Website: home-depot
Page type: review-order
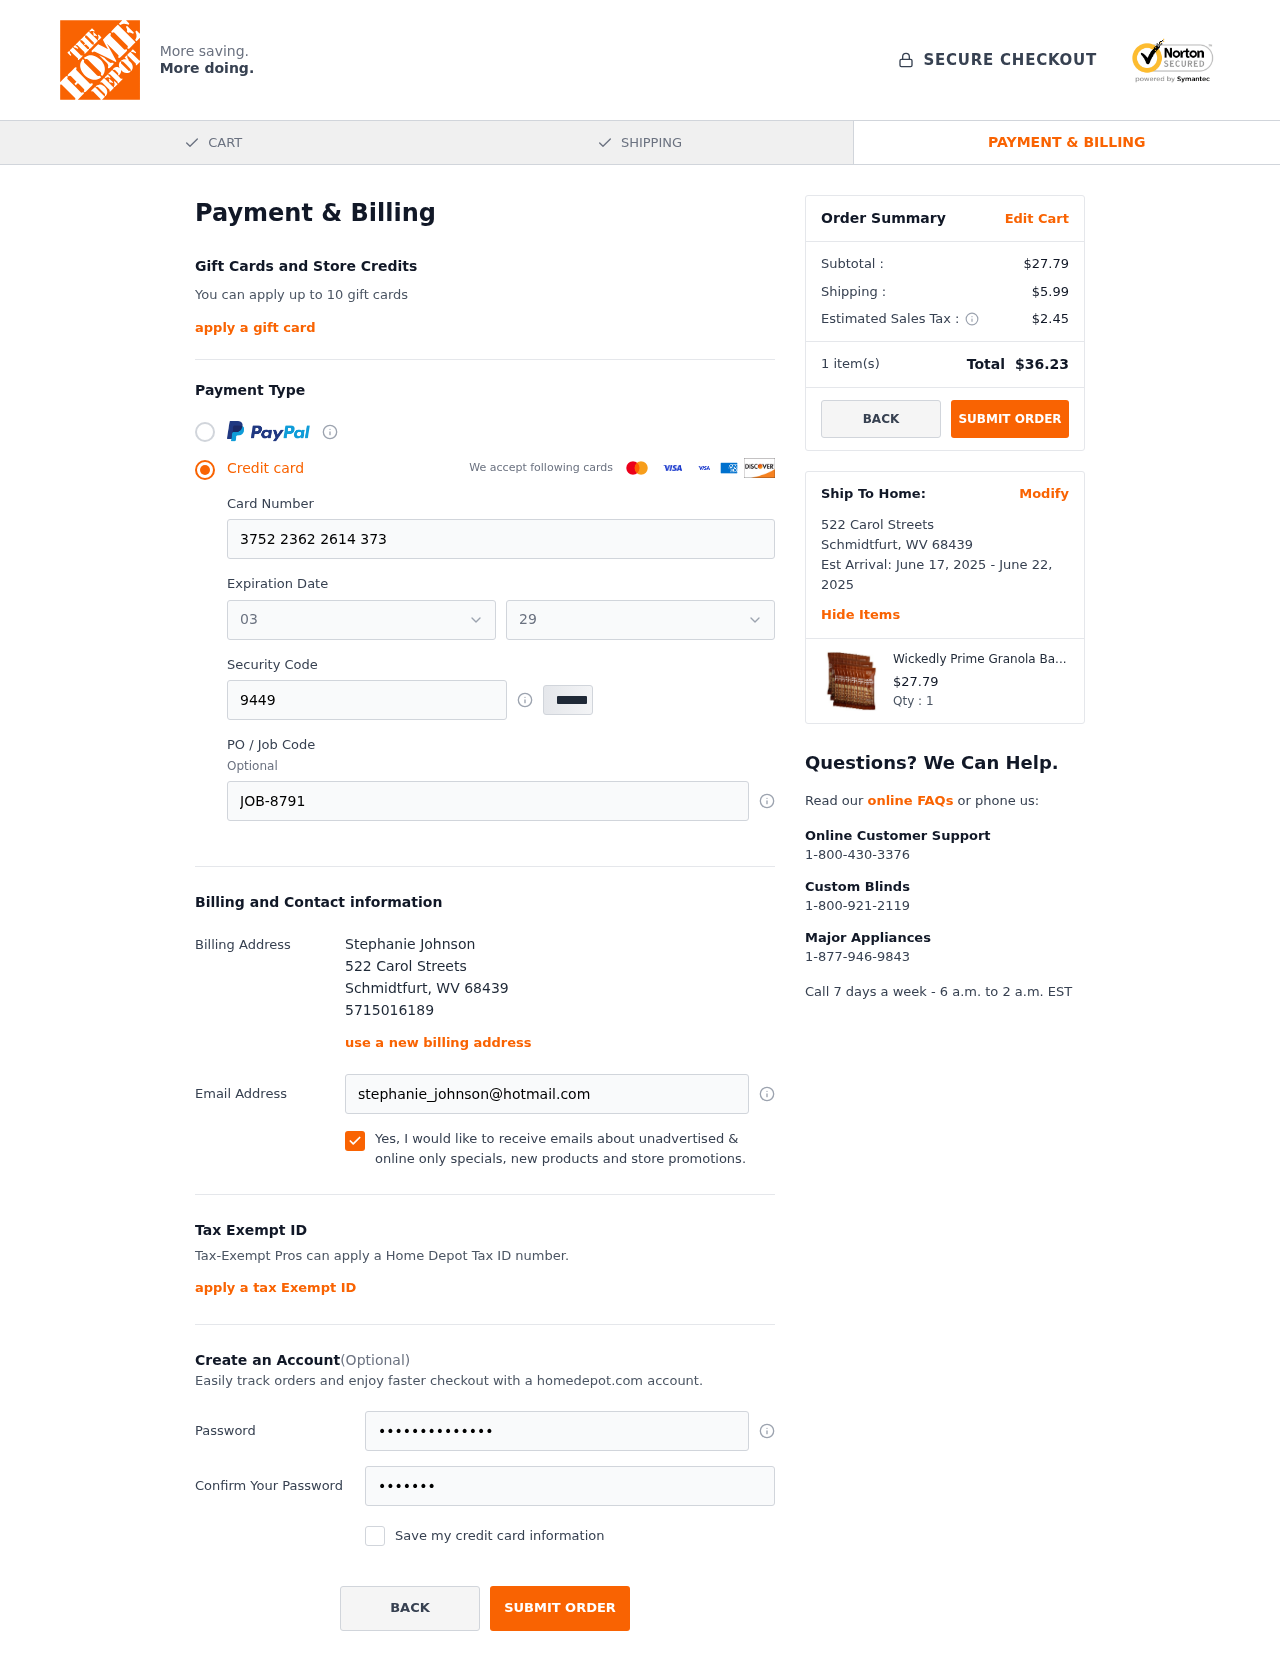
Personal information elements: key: PII_CARD_EXPIRY_MONTH
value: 03
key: PII_CARD_EXPIRY_YEAR
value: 29
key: PII_CITY
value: Schmidtfurt
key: PII_FULLNAME
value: Stephanie Johnson
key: PII_PHONE
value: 5715016189
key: PII_POSTCODE
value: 68439
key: PII_STATE_ABBR
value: WV
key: PII_STREET
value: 522 Carol Streets
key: PII_CARD_NUMBER
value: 3752 2362 2614 373
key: PII_CARD_CVV
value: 9449
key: PII_JOB_CODE
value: JOB-8791
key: PII_EMAIL
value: stephanie_johnson@hotmail.com
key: PII_POSTCODE_FULL
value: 68439
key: PII_POSTCODE_NUMERIC
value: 68439
Product elements: key: PRODUCT1_NAME
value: Wickedly Prime Granola Bar, Cocoa Peanut, 1.2 Ounce (Pack of 30)
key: PRODUCT1_PRICE
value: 27.79
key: PRODUCT1_QUANTITY
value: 1
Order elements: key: ORDER_SUBTOTAL
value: $27.79
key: ORDER_SHIPPING_COST
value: $5.99
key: ORDER_TAX
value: $2.45
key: ORDER_NUM_ITEMS
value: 1
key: ORDER_TOTAL
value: $36.23
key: ORDER_SHIPPING_DATE
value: June 17, 2025
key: ORDER_DELIVERY_DATE
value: June 22, 2025